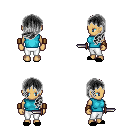
a pixel art fantasy rpg character, female body template, human, tanned skin, teal sleeveless shirt, white pants, gray left-swept hairstyle, leather bracers, black slippers, dagger, four views (front, back, left, right), 2x2 character sprite sheet, small pixel art, hard edges, no anti-aliasing